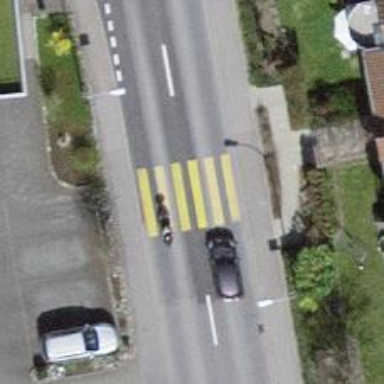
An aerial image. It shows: Pedestrian crossing with zebra markings on footway.